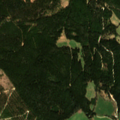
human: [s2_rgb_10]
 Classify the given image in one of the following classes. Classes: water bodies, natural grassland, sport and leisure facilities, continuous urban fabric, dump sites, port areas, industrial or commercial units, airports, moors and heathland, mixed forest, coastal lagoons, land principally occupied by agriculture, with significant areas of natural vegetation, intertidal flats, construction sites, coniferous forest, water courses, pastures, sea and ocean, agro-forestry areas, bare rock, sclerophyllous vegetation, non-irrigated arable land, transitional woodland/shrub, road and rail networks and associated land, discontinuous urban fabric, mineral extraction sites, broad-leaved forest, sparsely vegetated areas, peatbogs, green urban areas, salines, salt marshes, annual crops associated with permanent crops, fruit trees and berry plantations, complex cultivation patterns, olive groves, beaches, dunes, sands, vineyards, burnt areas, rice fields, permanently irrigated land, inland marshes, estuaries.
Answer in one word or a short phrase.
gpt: pastures, complex cultivation patterns, coniferous forest